Question: JSFiddle demo here:
<URL>
CSS:
'''
.post-nav {margin: 20px 0;}
.post-nav-prev, .post-nav-next {float: left; padding: 10px; border: 1px solid #aaa; background: #fff; width: 298px;}
.post-nav-prev {text-align: left;}
.post-nav-next {text-align: right; margin-left: 20px;}
.post-nav-prev a, .post-nav-next a {font-family: Arial; font-weight: 500; font-size: 20px; -webkit-transition: all 0.4s ease; transition: all 0.4s ease; text-decoration: none;}
.post-nav-prev a:hover, .post-nav-next a:hover {color: #000;}
.post-nav-prev-icon, .post-nav-next-icon {}
.post-nav-prev-icon:before, .post-nav-next-icon:before {font-family: Arial; font-size: 28px; color: #aaa;}
.post-nav-prev-icon:before {float: left; content: 'AB'; padding-right: 10px;}
.post-nav-next-icon:before {float: right; content: 'BB'; padding-left: 10px;}
'''
HTML:
'''
<div class="post-nav">
<div class="post-nav-prev">
<span class="post-nav-prev-icon"></span>
<a href="#" rel="prev">Lorem ipsum dolor sit amet, consetetur sadipscing elitr, sed diam nonumy eirmod.</a>
</div>
<div class="post-nav-next">
<span class="post-nav-next-icon"></span>
<a href="http://mydivision.net/2014/11/the-division-user-interface-styleguide-geleakt/" rel="next">Lorem ipsum dolor sit amet, consetetur sadipscing elitr, sed diam nonumy eirmod</a>
</div>
</div>
'''
What I want to achieve is that the """ and """ are vertically centered.
The result shall look like this:

Unfortunately I seem to be too stupid to get it done, so I hope someone here can help me. :)
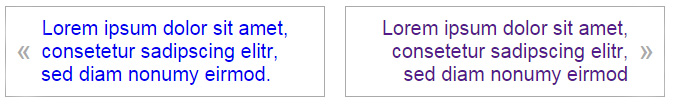
Answer: use 'display: table-cell;' & 'vertical-align: middle;'
add following css
'''
.post-nav-prev-icon,.post-nav-next-icon{
display: table-cell;
vertical-align: middle;}
.post-nav-prev a,.post-nav-next a{display: table-cell;}
'''
and change '.post-nav-next' html like below
'''
<div class="post-nav-next">
<a href="http://mydivision.net/2014/11/the-division-user-interface-styleguide-geleakt/" rel="next">Lorem ipsum dolor sit amet, consetetur sadipscing elitr, sed diam nonumy eirmod</a>
<span class="post-nav-next-icon"></span>
</div>
'''
<URL>